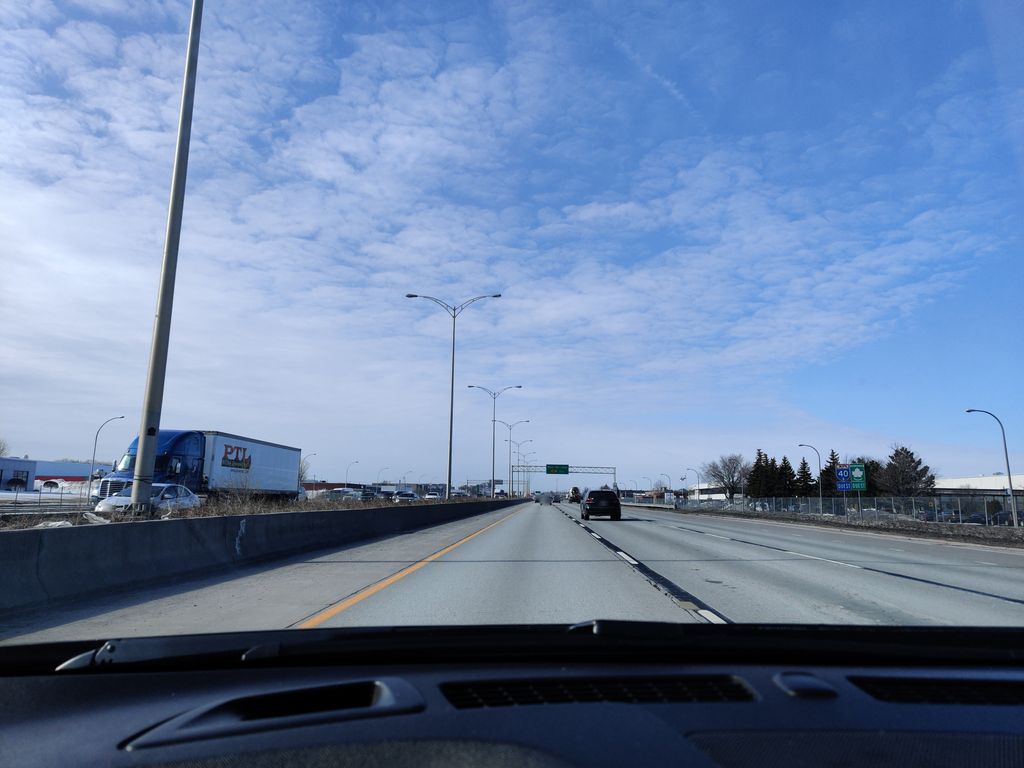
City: montreal